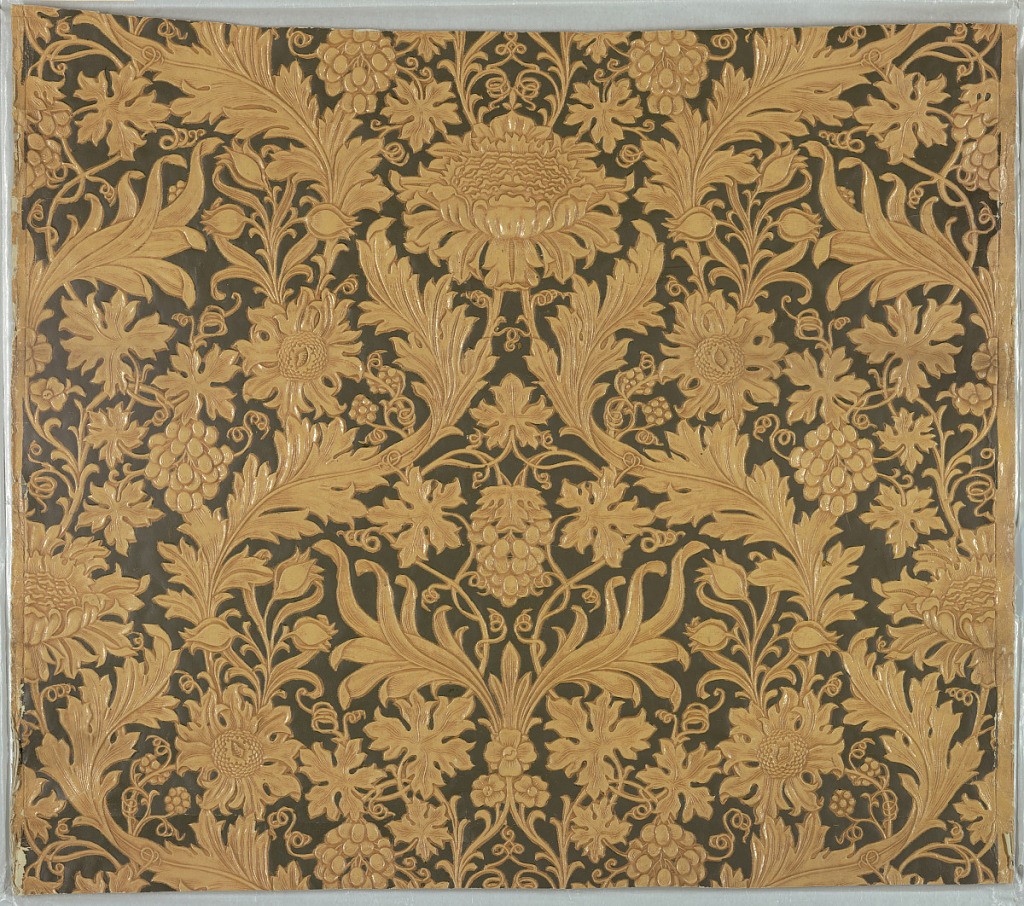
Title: Sidewall
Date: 1875–99
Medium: Block-printed paper, embossed
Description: Imitation leather. Embossed symmetricaly arranged floral (sunflowers), fruit (grapes), and foliate (acanthus) design; printed in slate gray, beige. Similar to Morris Sunflower pattern.